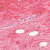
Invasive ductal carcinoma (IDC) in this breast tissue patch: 0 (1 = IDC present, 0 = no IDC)